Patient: sex M, age 71
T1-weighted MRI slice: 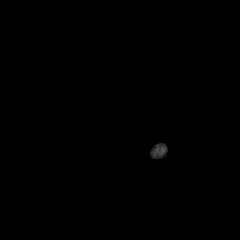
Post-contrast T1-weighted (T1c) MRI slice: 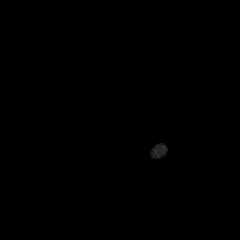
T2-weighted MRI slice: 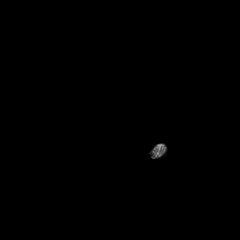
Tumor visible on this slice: no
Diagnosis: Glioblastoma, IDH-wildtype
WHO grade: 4